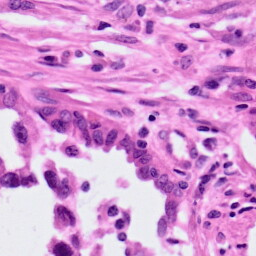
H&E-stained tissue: Lung